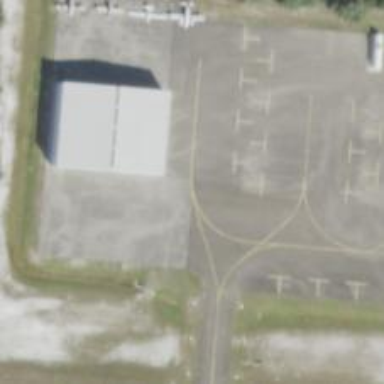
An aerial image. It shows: Image of taxiway at airport.